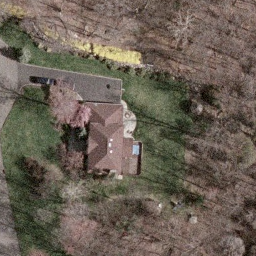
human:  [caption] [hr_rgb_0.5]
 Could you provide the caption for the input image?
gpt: A villa with orange roofs is surrounded by trees and lawn in the sparse residential area .

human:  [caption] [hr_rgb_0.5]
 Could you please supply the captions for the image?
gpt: A villa with orange roofs is in the sparse residential area .

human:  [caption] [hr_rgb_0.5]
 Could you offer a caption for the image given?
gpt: This is a sparse residential area with a villa surrounded by trees and lawn .

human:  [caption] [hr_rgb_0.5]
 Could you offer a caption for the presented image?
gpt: A villa with plants surrounded is in the sparse residential area .

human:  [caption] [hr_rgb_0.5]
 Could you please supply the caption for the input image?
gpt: A villa with plants surrounded and some cars parked beside .